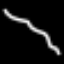
Label: squiggle